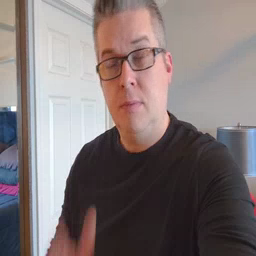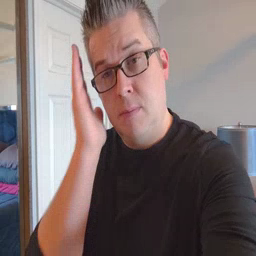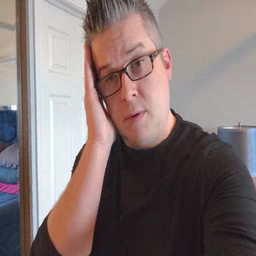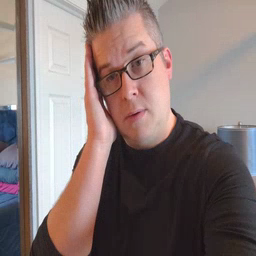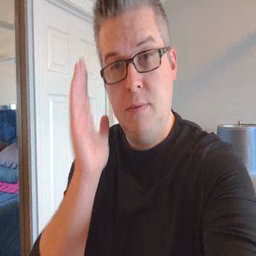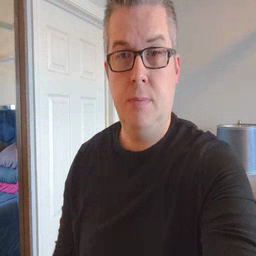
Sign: bed